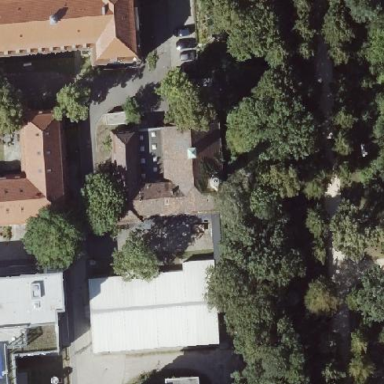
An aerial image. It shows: Public building.